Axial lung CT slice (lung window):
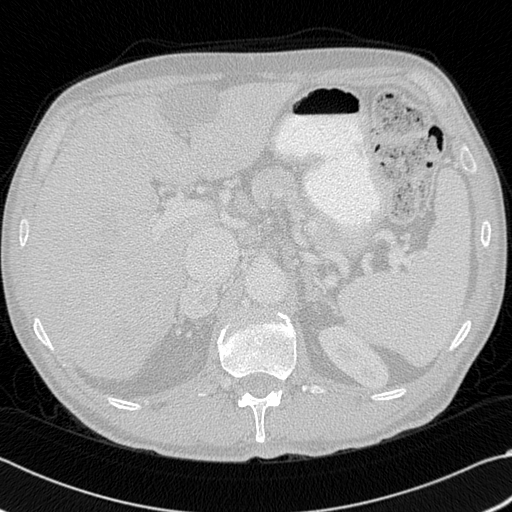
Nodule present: no